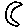
Label: moon